Frequency: 55000
Velocity: 0,1705
Power: 32,8
Pulse duration: 0,0000001
Pass count: 1
Magnification: 10
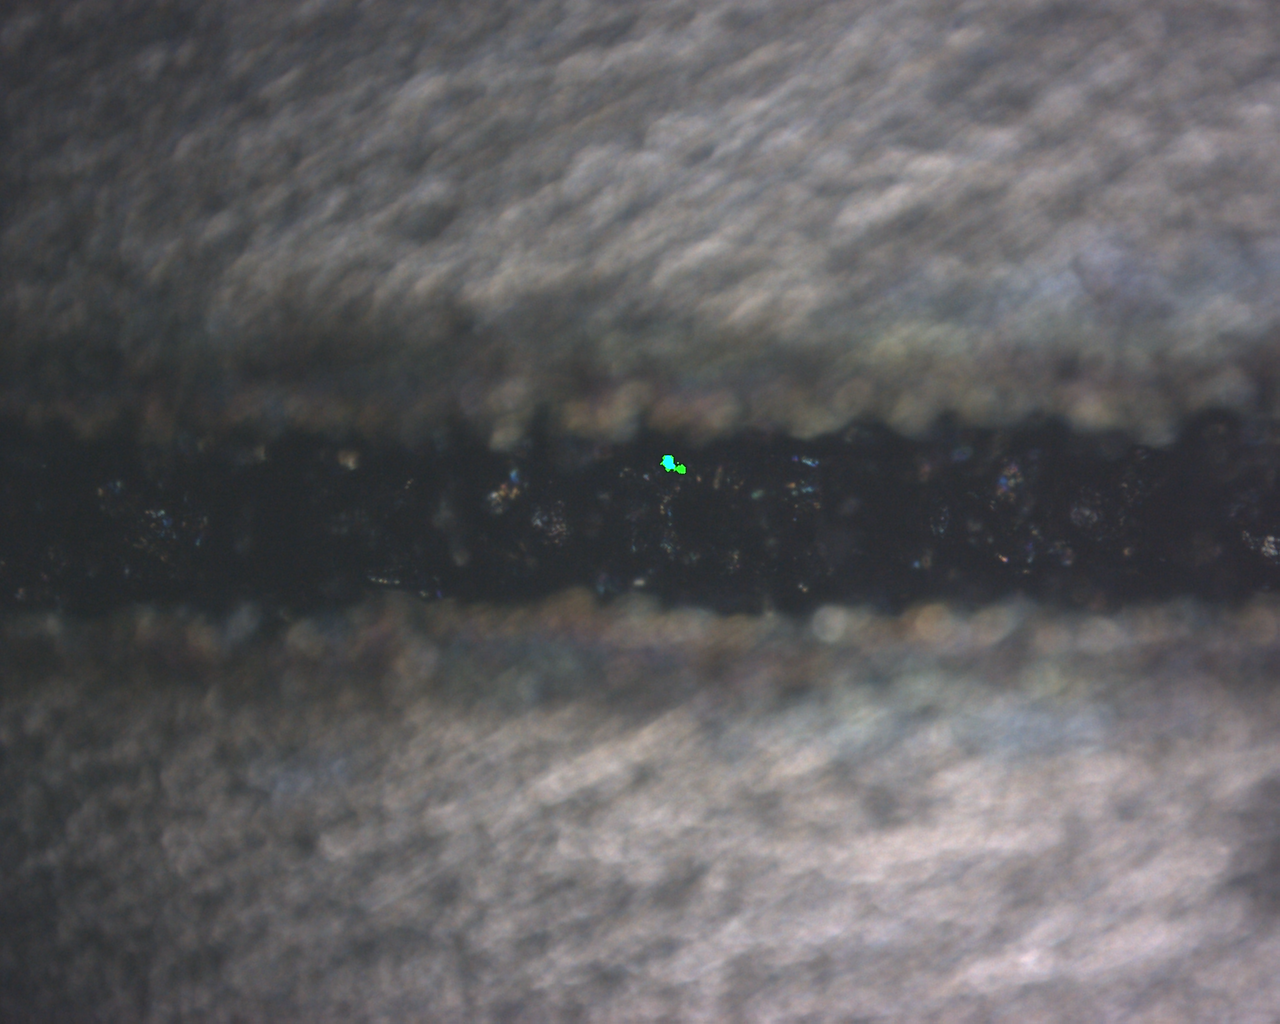
Measured width: 135.044
Other width: 79.635